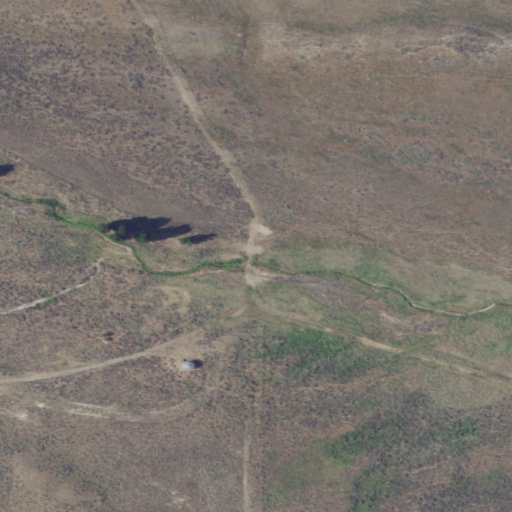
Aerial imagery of valley in Washington named Fye Draw containing grassland, open development, and low intensity development